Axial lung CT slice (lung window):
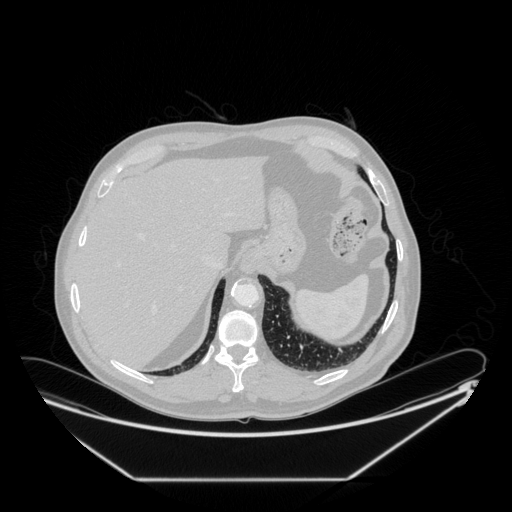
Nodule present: no